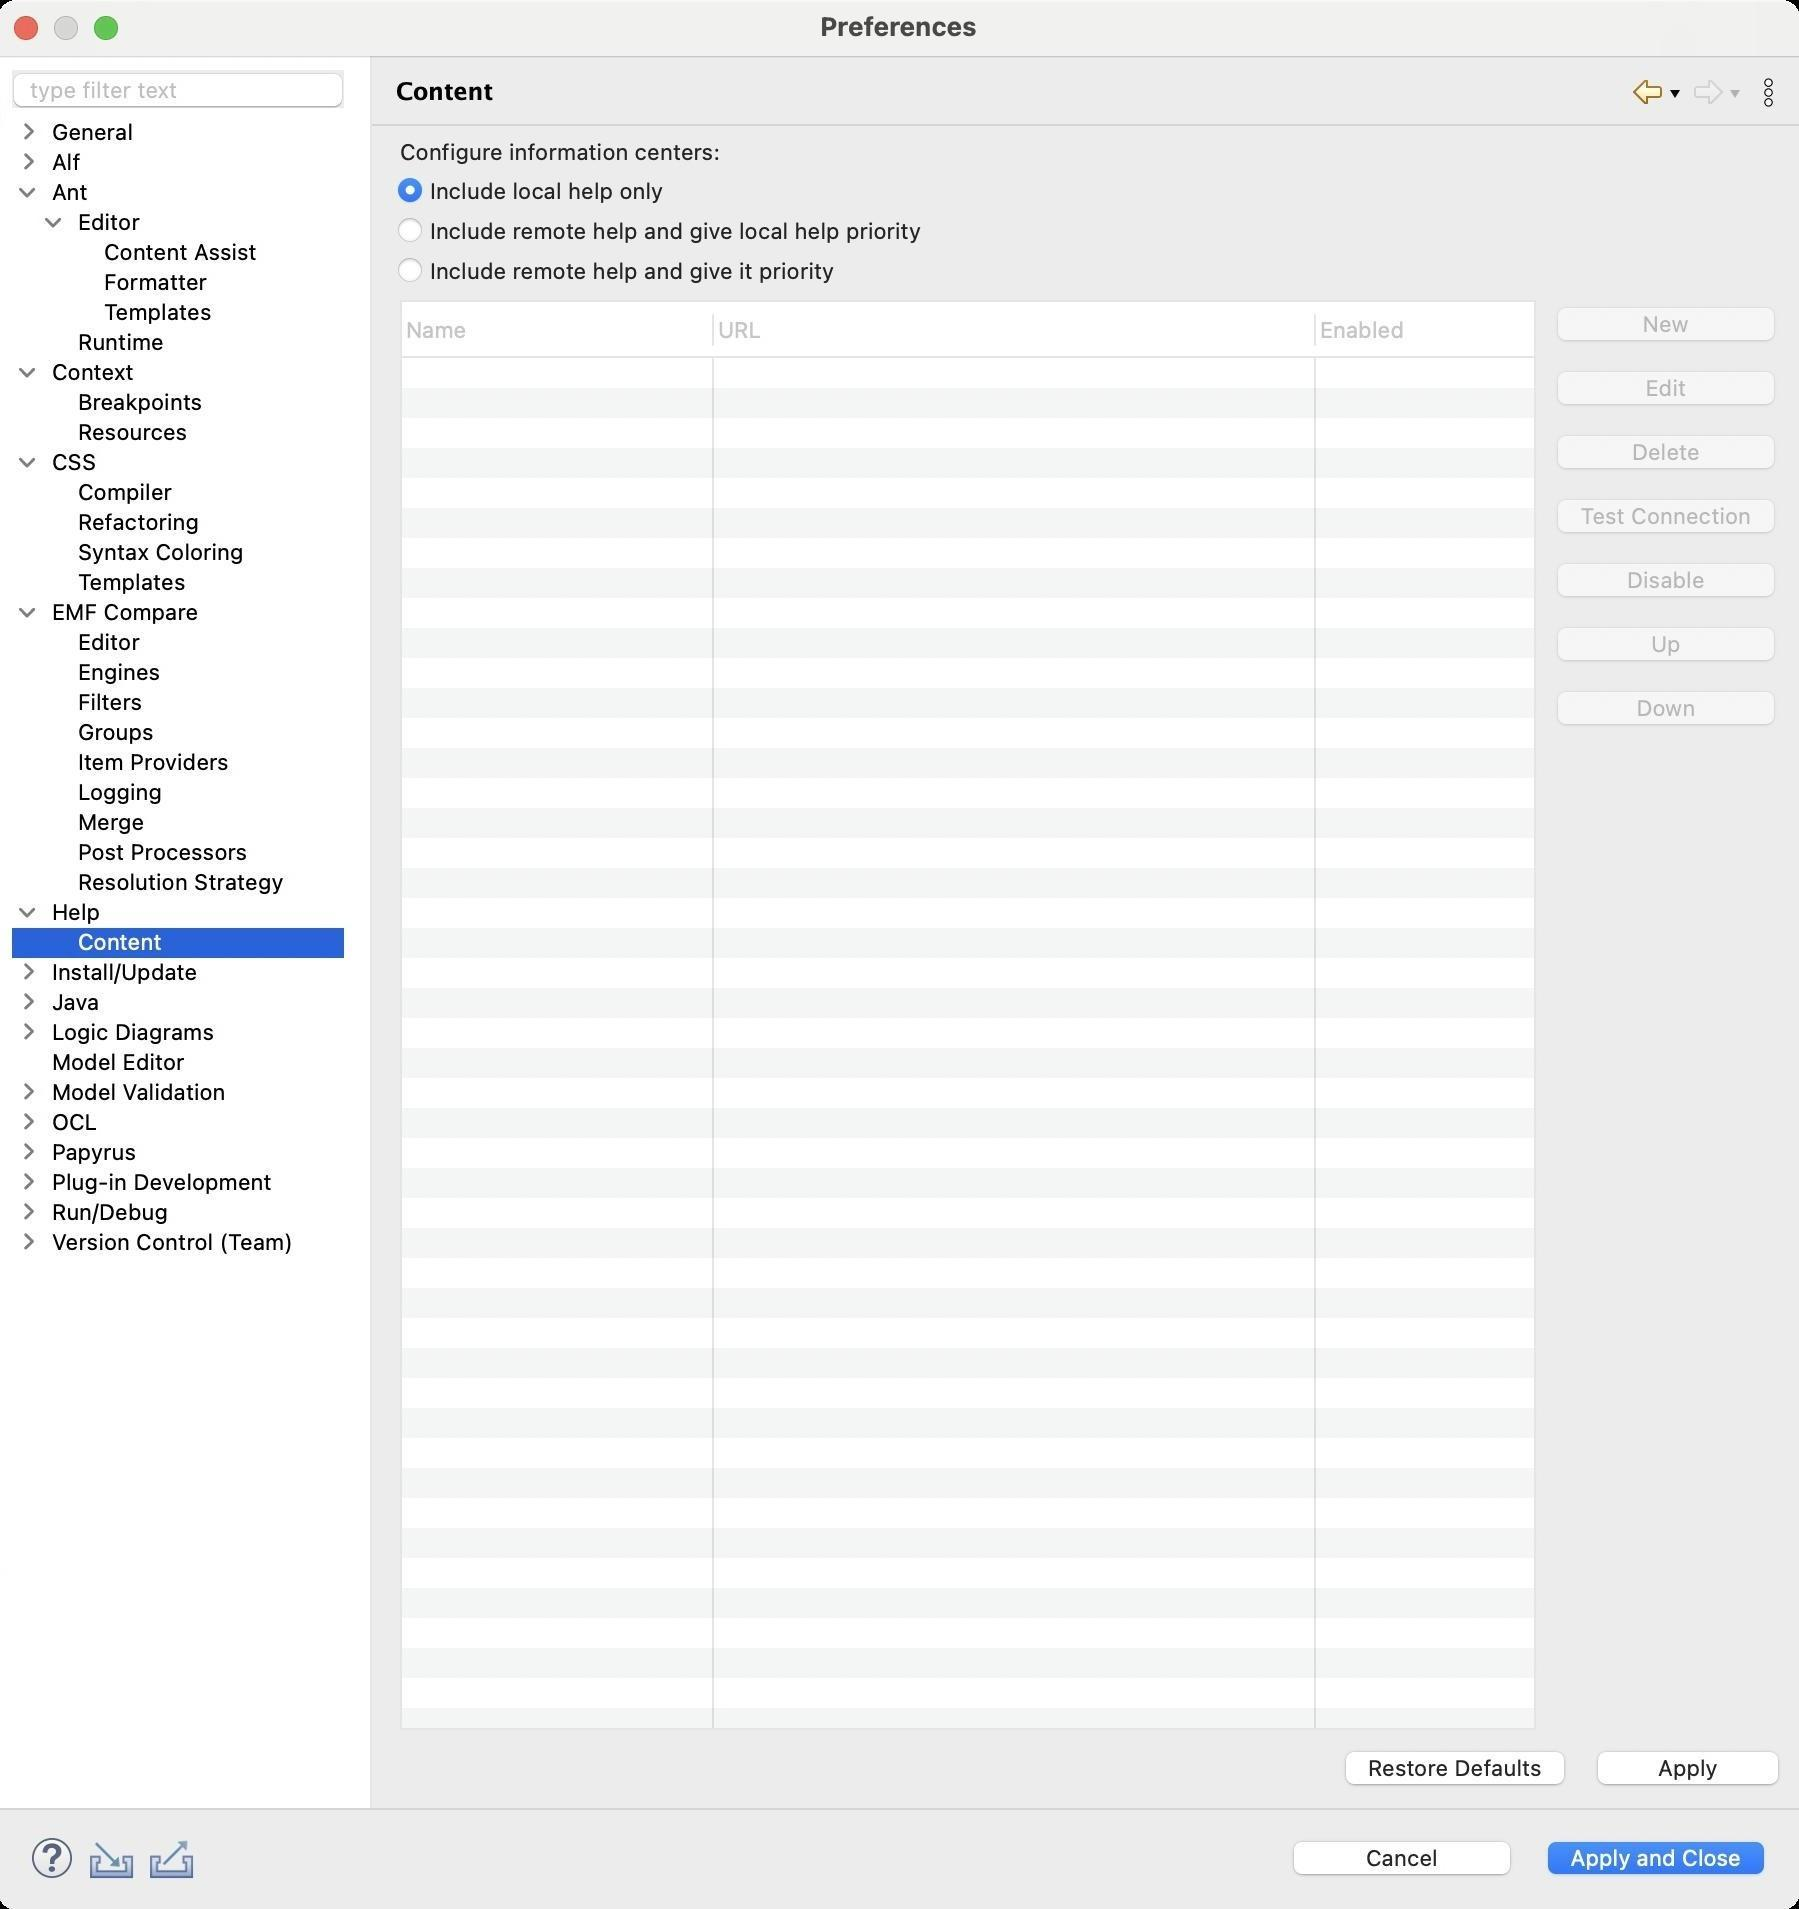
Accessibility tree:
{"name": "Preferences", "role": "AXWindow", "description": null, "role_description": "standard window", "value": null, "position": "480.00;95.00", "size": "901;955", "children": [{"name": "Apply_and_Close", "role": "AXButton", "description": null, "role_description": "button", "value": null, "position": "769.00;917.00", "size": "120;27", "children": []}, {"name": "Cancel", "role": "AXButton", "description": null, "role_description": "button", "value": null, "position": "642.00;917.00", "size": "120;27", "children": []}, {"name": null, "role": "AXToolbar", "description": null, "role_description": "toolbar", "value": null, "position": "12.00;915.00", "size": "90;30", "children": [{"name": "Help", "role": "AXCheckBox", "description": null, "role_description": "checkbox", "value": 0, "position": "12.00;915.00", "size": "30;30", "children": []}, {"name": "Import", "role": "AXButton", "description": null, "role_description": "button", "value": null, "position": "42.00;915.00", "size": "30;30", "children": []}, {"name": "Export", "role": "AXButton", "description": null, "role_description": "button", "value": null, "position": "72.00;915.00", "size": "30;30", "children": []}]}, {"name": null, "role": "AXScrollArea", "description": null, "role_description": "scroll area", "value": null, "position": "199.00;69.00", "size": "697;830", "children": [{"name": "Apply", "role": "AXButton", "description": null, "role_description": "button", "value": null, "position": "794.00;872.00", "size": "102;27", "children": []}, {"name": "Restore_Defaults", "role": "AXButton", "description": null, "role_description": "button", "value": null, "position": "668.00;872.00", "size": "121;27", "children": []}, {"name": "Down", "role": "AXButton", "description": null, "role_description": "button", "value": null, "position": "774.00;342.00", "size": "120;27", "children": []}, {"name": "Up", "role": "AXButton", "description": null, "role_description": "button", "value": null, "position": "774.00;310.00", "size": "120;27", "children": []}, {"name": "Disable", "role": "AXButton", "description": null, "role_description": "button", "value": null, "position": "774.00;278.00", "size": "120;27", "children": []}, {"name": "Test_Connection", "role": "AXButton", "description": null, "role_description": "button", "value": null, "position": "774.00;246.00", "size": "120;27", "children": []}, {"name": "Delete", "role": "AXButton", "description": null, "role_description": "button", "value": null, "position": "774.00;214.00", "size": "120;27", "children": []}, {"name": "Edit_", "role": "AXButton", "description": null, "role_description": "button", "value": null, "position": "774.00;182.00", "size": "120;27", "children": []}, {"name": "New", "role": "AXButton", "description": null, "role_description": "button", "value": null, "position": "774.00;150.00", "size": "120;27", "children": []}, {"name": null, "role": "AXScrollArea", "description": null, "role_description": "scroll area", "value": null, "position": "201.00;150.00", "size": "568;715", "children": [{"name": null, "role": "AXTable", "description": null, "role_description": "table", "value": null, "position": "202.00;179.00", "size": "566;685", "children": [{"name": null, "role": "AXColumn", "description": null, "role_description": "column", "value": null, "position": "202.00;179.00", "size": "156;685", "children": []}, {"name": null, "role": "AXColumn", "description": null, "role_description": "column", "value": null, "position": "358.00;179.00", "size": "301;685", "children": []}, {"name": null, "role": "AXColumn", "description": null, "role_description": "column", "value": null, "position": "659.00;179.00", "size": "109;685", "children": []}, {"name": null, "role": "AXGroup", "description": null, "role_description": "group", "value": null, "position": "202.00;151.00", "size": "566;28", "children": [{"name": "Name", "role": "AXButton", "description": null, "role_description": "sort button", "value": null, "position": "202.00;151.00", "size": "156;28", "children": []}, {"name": "URL", "role": "AXButton", "description": null, "role_description": "sort button", "value": null, "position": "358.00;151.00", "size": "301;28", "children": []}, {"name": "Enabled", "role": "AXButton", "description": null, "role_description": "sort button", "value": null, "position": "659.00;151.00", "size": "109;28", "children": []}]}]}]}, {"name": "Include_remote_help_and_give_it_priority", "role": "AXRadioButton", "description": null, "role_description": "radio button", "value": 0, "position": "199.00;128.00", "size": "224;15", "children": []}, {"name": "Include_remote_help_and_give_local_help_priority", "role": "AXRadioButton", "description": null, "role_description": "radio button", "value": 0, "position": "199.00;108.00", "size": "267;15", "children": []}, {"name": "Include_local_help_only", "role": "AXRadioButton", "description": null, "role_description": "radio button", "value": 1, "position": "199.00;88.00", "size": "138;15", "children": []}, {"name": null, "role": "AXStaticText", "description": null, "role_description": "text", "value": "Configure information centers:", "position": "199.00;69.00", "size": "165;14", "children": []}]}, {"name": null, "role": "AXToolbar", "description": "", "role_description": "toolbar", "value": null, "position": "814.00;35.00", "size": "82;22", "children": [{"name": "Back_to_Help", "role": "AXMenuButton", "description": null, "role_description": "menu button", "value": null, "position": "814.00;35.00", "size": "22;22", "children": []}, {"name": "Forward", "role": "AXMenuButton", "description": null, "role_description": "menu button", "value": null, "position": "844.00;35.00", "size": "22;22", "children": []}, {"name": "Additional_Dialog_Actions", "role": "AXButton", "description": null, "role_description": "button", "value": null, "position": "874.00;35.00", "size": "22;22", "children": []}]}, {"name": null, "role": "AXStaticText", "description": "", "role_description": "text", "value": "Content", "position": "196.00;35.00", "size": "611;21", "children": []}, {"name": null, "role": "AXSplitter", "description": null, "role_description": "splitter", "value": 180, "position": "180.00;28.00", "size": "5;876", "children": []}, {"name": null, "role": "AXScrollArea", "description": null, "role_description": "scroll area", "value": null, "position": "7.00;59.00", "size": "166;845", "children": [{"name": null, "role": "AXOutline", "description": null, "role_description": "outline", "value": null, "position": "7.00;59.00", "size": "166;845", "children": [{"name": null, "role": "AXRow", "description": null, "role_description": "outline row", "value": null, "position": "7.00;59.00", "size": "166;15", "children": [{"name": null, "role": "AXGroup", "description": null, "role_description": "group", "value": null, "position": "7.00;59.00", "size": "141;15", "children": [{"name": null, "role": "AXDisclosureTriangle", "description": null, "role_description": "disclosure triangle", "value": 0, "position": "9.00;59.00", "size": "12;14", "children": []}, {"name": null, "role": "AXStaticText", "description": null, "role_description": "text", "value": "General", "position": "25.00;59.00", "size": "122;14", "children": []}]}]}, {"name": null, "role": "AXRow", "description": null, "role_description": "outline row", "value": null, "position": "7.00;74.00", "size": "166;15", "children": [{"name": null, "role": "AXGroup", "description": null, "role_description": "group", "value": null, "position": "7.00;74.00", "size": "141;15", "children": [{"name": null, "role": "AXDisclosureTriangle", "description": null, "role_description": "disclosure triangle", "value": 0, "position": "9.00;74.00", "size": "12;14", "children": []}, {"name": null, "role": "AXStaticText", "description": null, "role_description": "text", "value": "Alf", "position": "25.00;74.00", "size": "122;14", "children": []}]}]}, {"name": null, "role": "AXRow", "description": null, "role_description": "outline row", "value": null, "position": "7.00;89.00", "size": "166;15", "children": [{"name": null, "role": "AXGroup", "description": null, "role_description": "group", "value": null, "position": "7.00;89.00", "size": "141;15", "children": [{"name": null, "role": "AXDisclosureTriangle", "description": null, "role_description": "disclosure triangle", "value": 1, "position": "9.00;89.00", "size": "12;14", "children": []}, {"name": null, "role": "AXStaticText", "description": null, "role_description": "text", "value": "Ant", "position": "25.00;89.00", "size": "122;14", "children": []}]}]}, {"name": null, "role": "AXRow", "description": null, "role_description": "outline row", "value": null, "position": "7.00;104.00", "size": "166;15", "children": [{"name": null, "role": "AXGroup", "description": null, "role_description": "group", "value": null, "position": "7.00;104.00", "size": "141;15", "children": [{"name": null, "role": "AXDisclosureTriangle", "description": null, "role_description": "disclosure triangle", "value": 1, "position": "22.00;104.00", "size": "12;14", "children": []}, {"name": null, "role": "AXStaticText", "description": null, "role_description": "text", "value": "Editor", "position": "38.00;104.00", "size": "109;14", "children": []}]}]}, {"name": null, "role": "AXRow", "description": null, "role_description": "outline row", "value": null, "position": "7.00;119.00", "size": "166;15", "children": [{"name": null, "role": "AXStaticText", "description": null, "role_description": "text", "value": "Content Assist", "position": "51.00;119.00", "size": "96;14", "children": []}]}, {"name": null, "role": "AXRow", "description": null, "role_description": "outline row", "value": null, "position": "7.00;134.00", "size": "166;15", "children": [{"name": null, "role": "AXStaticText", "description": null, "role_description": "text", "value": "Formatter", "position": "51.00;134.00", "size": "96;14", "children": []}]}, {"name": null, "role": "AXRow", "description": null, "role_description": "outline row", "value": null, "position": "7.00;149.00", "size": "166;15", "children": [{"name": null, "role": "AXStaticText", "description": null, "role_description": "text", "value": "Templates", "position": "51.00;149.00", "size": "96;14", "children": []}]}, {"name": null, "role": "AXRow", "description": null, "role_description": "outline row", "value": null, "position": "7.00;164.00", "size": "166;15", "children": [{"name": null, "role": "AXStaticText", "description": null, "role_description": "text", "value": "Runtime", "position": "38.00;164.00", "size": "109;14", "children": []}]}, {"name": null, "role": "AXRow", "description": null, "role_description": "outline row", "value": null, "position": "7.00;179.00", "size": "166;15", "children": [{"name": null, "role": "AXGroup", "description": null, "role_description": "group", "value": null, "position": "7.00;179.00", "size": "141;15", "children": [{"name": null, "role": "AXDisclosureTriangle", "description": null, "role_description": "disclosure triangle", "value": 1, "position": "9.00;179.00", "size": "12;14", "children": []}, {"name": null, "role": "AXStaticText", "description": null, "role_description": "text", "value": "Context", "position": "25.00;179.00", "size": "122;14", "children": []}]}]}, {"name": null, "role": "AXRow", "description": null, "role_description": "outline row", "value": null, "position": "7.00;194.00", "size": "166;15", "children": [{"name": null, "role": "AXStaticText", "description": null, "role_description": "text", "value": "Breakpoints", "position": "38.00;194.00", "size": "109;14", "children": []}]}, {"name": null, "role": "AXRow", "description": null, "role_description": "outline row", "value": null, "position": "7.00;209.00", "size": "166;15", "children": [{"name": null, "role": "AXStaticText", "description": null, "role_description": "text", "value": "Resources", "position": "38.00;209.00", "size": "109;14", "children": []}]}, {"name": null, "role": "AXRow", "description": null, "role_description": "outline row", "value": null, "position": "7.00;224.00", "size": "166;15", "children": [{"name": null, "role": "AXGroup", "description": null, "role_description": "group", "value": null, "position": "7.00;224.00", "size": "141;15", "children": [{"name": null, "role": "AXDisclosureTriangle", "description": null, "role_description": "disclosure triangle", "value": 1, "position": "9.00;224.00", "size": "12;14", "children": []}, {"name": null, "role": "AXStaticText", "description": null, "role_description": "text", "value": "CSS", "position": "25.00;224.00", "size": "122;14", "children": []}]}]}, {"name": null, "role": "AXRow", "description": null, "role_description": "outline row", "value": null, "position": "7.00;239.00", "size": "166;15", "children": [{"name": null, "role": "AXStaticText", "description": null, "role_description": "text", "value": "Compiler", "position": "38.00;239.00", "size": "109;14", "children": []}]}, {"name": null, "role": "AXRow", "description": null, "role_description": "outline row", "value": null, "position": "7.00;254.00", "size": "166;15", "children": [{"name": null, "role": "AXStaticText", "description": null, "role_description": "text", "value": "Refactoring", "position": "38.00;254.00", "size": "109;14", "children": []}]}, {"name": null, "role": "AXRow", "description": null, "role_description": "outline row", "value": null, "position": "7.00;269.00", "size": "166;15", "children": [{"name": null, "role": "AXStaticText", "description": null, "role_description": "text", "value": "Syntax Coloring", "position": "38.00;269.00", "size": "109;14", "children": []}]}, {"name": null, "role": "AXRow", "description": null, "role_description": "outline row", "value": null, "position": "7.00;284.00", "size": "166;15", "children": [{"name": null, "role": "AXStaticText", "description": null, "role_description": "text", "value": "Templates", "position": "38.00;284.00", "size": "109;14", "children": []}]}, {"name": null, "role": "AXRow", "description": null, "role_description": "outline row", "value": null, "position": "7.00;299.00", "size": "166;15", "children": [{"name": null, "role": "AXGroup", "description": null, "role_description": "group", "value": null, "position": "7.00;299.00", "size": "141;15", "children": [{"name": null, "role": "AXDisclosureTriangle", "description": null, "role_description": "disclosure triangle", "value": 1, "position": "9.00;299.00", "size": "12;14", "children": []}, {"name": null, "role": "AXStaticText", "description": null, "role_description": "text", "value": "EMF Compare", "position": "25.00;299.00", "size": "122;14", "children": []}]}]}, {"name": null, "role": "AXRow", "description": null, "role_description": "outline row", "value": null, "position": "7.00;314.00", "size": "166;15", "children": [{"name": null, "role": "AXStaticText", "description": null, "role_description": "text", "value": "Editor", "position": "38.00;314.00", "size": "109;14", "children": []}]}, {"name": null, "role": "AXRow", "description": null, "role_description": "outline row", "value": null, "position": "7.00;329.00", "size": "166;15", "children": [{"name": null, "role": "AXStaticText", "description": null, "role_description": "text", "value": "Engines", "position": "38.00;329.00", "size": "109;14", "children": []}]}, {"name": null, "role": "AXRow", "description": null, "role_description": "outline row", "value": null, "position": "7.00;344.00", "size": "166;15", "children": [{"name": null, "role": "AXStaticText", "description": null, "role_description": "text", "value": "Filters", "position": "38.00;344.00", "size": "109;14", "children": []}]}, {"name": null, "role": "AXRow", "description": null, "role_description": "outline row", "value": null, "position": "7.00;359.00", "size": "166;15", "children": [{"name": null, "role": "AXStaticText", "description": null, "role_description": "text", "value": "Groups", "position": "38.00;359.00", "size": "109;14", "children": []}]}, {"name": null, "role": "AXRow", "description": null, "role_description": "outline row", "value": null, "position": "7.00;374.00", "size": "166;15", "children": [{"name": null, "role": "AXStaticText", "description": null, "role_description": "text", "value": "Item Providers", "position": "38.00;374.00", "size": "109;14", "children": []}]}, {"name": null, "role": "AXRow", "description": null, "role_description": "outline row", "value": null, "position": "7.00;389.00", "size": "166;15", "children": [{"name": null, "role": "AXStaticText", "description": null, "role_description": "text", "value": "Logging", "position": "38.00;389.00", "size": "109;14", "children": []}]}, {"name": null, "role": "AXRow", "description": null, "role_description": "outline row", "value": null, "position": "7.00;404.00", "size": "166;15", "children": [{"name": null, "role": "AXStaticText", "description": null, "role_description": "text", "value": "Merge", "position": "38.00;404.00", "size": "109;14", "children": []}]}, {"name": null, "role": "AXRow", "description": null, "role_description": "outline row", "value": null, "position": "7.00;419.00", "size": "166;15", "children": [{"name": null, "role": "AXStaticText", "description": null, "role_description": "text", "value": "Post Processors", "position": "38.00;419.00", "size": "109;14", "children": []}]}, {"name": null, "role": "AXRow", "description": null, "role_description": "outline row", "value": null, "position": "7.00;434.00", "size": "166;15", "children": [{"name": null, "role": "AXStaticText", "description": null, "role_description": "text", "value": "Resolution Strategy", "position": "38.00;434.00", "size": "109;14", "children": []}]}, {"name": null, "role": "AXRow", "description": null, "role_description": "outline row", "value": null, "position": "7.00;449.00", "size": "166;15", "children": [{"name": null, "role": "AXGroup", "description": null, "role_description": "group", "value": null, "position": "7.00;449.00", "size": "141;15", "children": [{"name": null, "role": "AXDisclosureTriangle", "description": null, "role_description": "disclosure triangle", "value": 1, "position": "9.00;449.00", "size": "12;14", "children": []}, {"name": null, "role": "AXStaticText", "description": null, "role_description": "text", "value": "Help", "position": "25.00;449.00", "size": "122;14", "children": []}]}]}, {"name": null, "role": "AXRow", "description": null, "role_description": "outline row", "value": null, "position": "7.00;464.00", "size": "166;15", "children": [{"name": null, "role": "AXStaticText", "description": null, "role_description": "text", "value": "Content", "position": "38.00;464.00", "size": "109;14", "children": []}]}, {"name": null, "role": "AXRow", "description": null, "role_description": "outline row", "value": null, "position": "7.00;479.00", "size": "166;15", "children": [{"name": null, "role": "AXGroup", "description": null, "role_description": "group", "value": null, "position": "7.00;479.00", "size": "141;15", "children": [{"name": null, "role": "AXDisclosureTriangle", "description": null, "role_description": "disclosure triangle", "value": 0, "position": "9.00;479.00", "size": "12;14", "children": []}, {"name": null, "role": "AXStaticText", "description": null, "role_description": "text", "value": "Install/Update", "position": "25.00;479.00", "size": "122;14", "children": []}]}]}, {"name": null, "role": "AXRow", "description": null, "role_description": "outline row", "value": null, "position": "7.00;494.00", "size": "166;15", "children": [{"name": null, "role": "AXGroup", "description": null, "role_description": "group", "value": null, "position": "7.00;494.00", "size": "141;15", "children": [{"name": null, "role": "AXDisclosureTriangle", "description": null, "role_description": "disclosure triangle", "value": 0, "position": "9.00;494.00", "size": "12;14", "children": []}, {"name": null, "role": "AXStaticText", "description": null, "role_description": "text", "value": "Java", "position": "25.00;494.00", "size": "122;14", "children": []}]}]}, {"name": null, "role": "AXRow", "description": null, "role_description": "outline row", "value": null, "position": "7.00;509.00", "size": "166;15", "children": [{"name": null, "role": "AXGroup", "description": null, "role_description": "group", "value": null, "position": "7.00;509.00", "size": "141;15", "children": [{"name": null, "role": "AXDisclosureTriangle", "description": null, "role_description": "disclosure triangle", "value": 0, "position": "9.00;509.00", "size": "12;14", "children": []}, {"name": null, "role": "AXStaticText", "description": null, "role_description": "text", "value": "Logic Diagrams", "position": "25.00;509.00", "size": "122;14", "children": []}]}]}, {"name": null, "role": "AXRow", "description": null, "role_description": "outline row", "value": null, "position": "7.00;524.00", "size": "166;15", "children": [{"name": null, "role": "AXStaticText", "description": null, "role_description": "text", "value": "Model Editor", "position": "25.00;524.00", "size": "122;14", "children": []}]}, {"name": null, "role": "AXRow", "description": null, "role_description": "outline row", "value": null, "position": "7.00;539.00", "size": "166;15", "children": [{"name": null, "role": "AXGroup", "description": null, "role_description": "group", "value": null, "position": "7.00;539.00", "size": "141;15", "children": [{"name": null, "role": "AXDisclosureTriangle", "description": null, "role_description": "disclosure triangle", "value": 0, "position": "9.00;539.00", "size": "12;14", "children": []}, {"name": null, "role": "AXStaticText", "description": null, "role_description": "text", "value": "Model Validation", "position": "25.00;539.00", "size": "122;14", "children": []}]}]}, {"name": null, "role": "AXRow", "description": null, "role_description": "outline row", "value": null, "position": "7.00;554.00", "size": "166;15", "children": [{"name": null, "role": "AXGroup", "description": null, "role_description": "group", "value": null, "position": "7.00;554.00", "size": "141;15", "children": [{"name": null, "role": "AXDisclosureTriangle", "description": null, "role_description": "disclosure triangle", "value": 0, "position": "9.00;554.00", "size": "12;14", "children": []}, {"name": null, "role": "AXStaticText", "description": null, "role_description": "text", "value": "OCL", "position": "25.00;554.00", "size": "122;14", "children": []}]}]}, {"name": null, "role": "AXRow", "description": null, "role_description": "outline row", "value": null, "position": "7.00;569.00", "size": "166;15", "children": [{"name": null, "role": "AXGroup", "description": null, "role_description": "group", "value": null, "position": "7.00;569.00", "size": "141;15", "children": [{"name": null, "role": "AXDisclosureTriangle", "description": null, "role_description": "disclosure triangle", "value": 0, "position": "9.00;569.00", "size": "12;14", "children": []}, {"name": null, "role": "AXStaticText", "description": null, "role_description": "text", "value": "Papyrus", "position": "25.00;569.00", "size": "122;14", "children": []}]}]}, {"name": null, "role": "AXRow", "description": null, "role_description": "outline row", "value": null, "position": "7.00;584.00", "size": "166;15", "children": [{"name": null, "role": "AXGroup", "description": null, "role_description": "group", "value": null, "position": "7.00;584.00", "size": "141;15", "children": [{"name": null, "role": "AXDisclosureTriangle", "description": null, "role_description": "disclosure triangle", "value": 0, "position": "9.00;584.00", "size": "12;14", "children": []}, {"name": null, "role": "AXStaticText", "description": null, "role_description": "text", "value": "Plug-in Development", "position": "25.00;584.00", "size": "122;14", "children": []}]}]}, {"name": null, "role": "AXRow", "description": null, "role_description": "outline row", "value": null, "position": "7.00;599.00", "size": "166;15", "children": [{"name": null, "role": "AXGroup", "description": null, "role_description": "group", "value": null, "position": "7.00;599.00", "size": "141;15", "children": [{"name": null, "role": "AXDisclosureTriangle", "description": null, "role_description": "disclosure triangle", "value": 0, "position": "9.00;599.00", "size": "12;14", "children": []}, {"name": null, "role": "AXStaticText", "description": null, "role_description": "text", "value": "Run/Debug", "position": "25.00;599.00", "size": "122;14", "children": []}]}]}, {"name": null, "role": "AXRow", "description": null, "role_description": "outline row", "value": null, "position": "7.00;614.00", "size": "166;15", "children": [{"name": null, "role": "AXGroup", "description": null, "role_description": "group", "value": null, "position": "7.00;614.00", "size": "141;15", "children": [{"name": null, "role": "AXDisclosureTriangle", "description": null, "role_description": "disclosure triangle", "value": 0, "position": "9.00;614.00", "size": "12;14", "children": []}, {"name": null, "role": "AXStaticText", "description": null, "role_description": "text", "value": "Version Control (Team)", "position": "25.00;614.00", "size": "122;14", "children": []}]}]}, {"name": null, "role": "AXColumn", "description": null, "role_description": "column", "value": null, "position": "7.00;59.00", "size": "141;845", "children": []}]}]}, {"name": "type_filter_text", "role": "AXTextField", "description": null, "role_description": "search text field", "value": "", "position": "7.00;35.00", "size": "166;19", "children": []}, {"name": null, "role": "AXButton", "description": null, "role_description": "close button", "value": null, "position": "7.00;6.00", "size": "14;16", "children": []}, {"name": null, "role": "AXButton", "description": null, "role_description": "zoom button", "value": null, "position": "47.00;6.00", "size": "14;16", "children": [{"name": null, "role": "AXGroup", "description": null, "role_description": "group", "value": null, "position": "47.00;6.00", "size": "14;16", "children": [{"name": null, "role": "AXGroup", "description": null, "role_description": "group", "value": null, "position": "47.00;6.00", "size": "14;16", "children": []}]}]}, {"name": null, "role": "AXButton", "description": null, "role_description": "minimize button", "value": null, "position": "27.00;6.00", "size": "14;16", "children": []}, {"name": null, "role": "AXStaticText", "description": null, "role_description": "text", "value": "Preferences", "position": "409.00;5.00", "size": "83;16", "children": []}]}